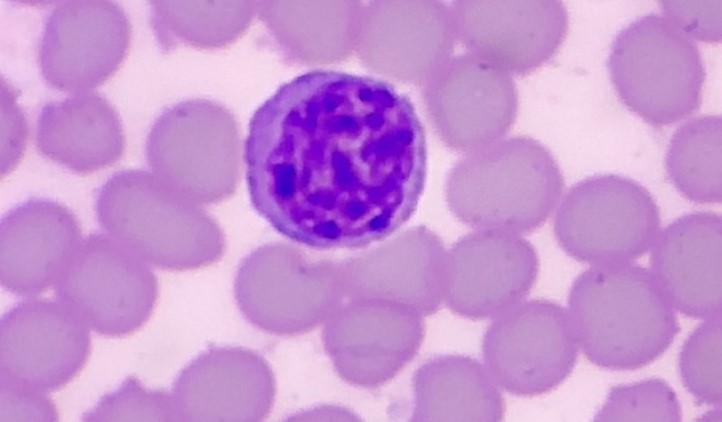
White blood cell type: Lymphocyte